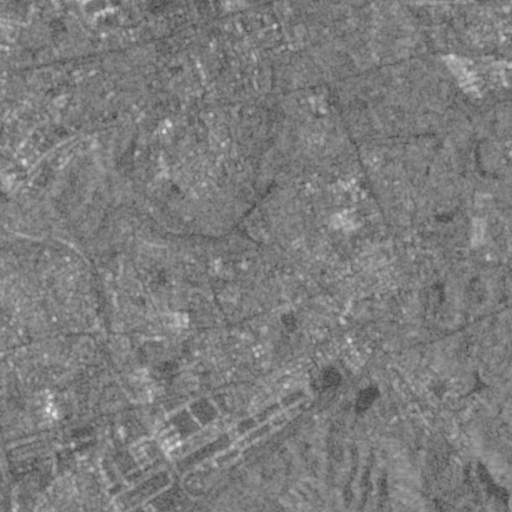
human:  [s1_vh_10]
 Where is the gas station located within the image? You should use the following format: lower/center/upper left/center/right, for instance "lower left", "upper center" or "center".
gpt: The gas station is located in the upper left of the image.
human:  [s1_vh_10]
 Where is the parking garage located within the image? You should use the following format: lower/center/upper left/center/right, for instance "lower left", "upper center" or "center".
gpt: The parking garage is located in the lower left of the image.
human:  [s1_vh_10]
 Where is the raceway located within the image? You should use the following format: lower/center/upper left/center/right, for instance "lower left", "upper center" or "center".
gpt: The raceway is located in the lower right of the image.
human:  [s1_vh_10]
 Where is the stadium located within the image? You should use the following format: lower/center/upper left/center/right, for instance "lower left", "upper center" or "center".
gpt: The stadium is located in the upper left of the image.
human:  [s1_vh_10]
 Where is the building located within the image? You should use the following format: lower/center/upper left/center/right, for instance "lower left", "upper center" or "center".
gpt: There is no building in the image.

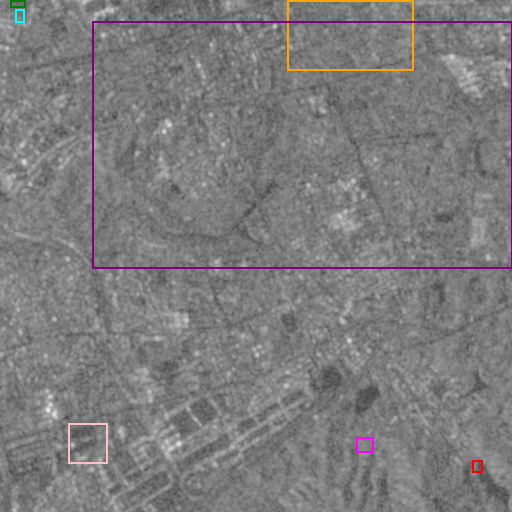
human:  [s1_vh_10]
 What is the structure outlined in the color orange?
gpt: The structure outlined in orange is a crop field.
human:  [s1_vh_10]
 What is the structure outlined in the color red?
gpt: The structure outlined in red is a dam.
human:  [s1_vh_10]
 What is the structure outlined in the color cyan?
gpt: The structure outlined in cyan is a gas station.
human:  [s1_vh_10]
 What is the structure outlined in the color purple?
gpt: The structure outlined in purple is a park.
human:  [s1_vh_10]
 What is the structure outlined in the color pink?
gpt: The structure outlined in pink is a parking lot.
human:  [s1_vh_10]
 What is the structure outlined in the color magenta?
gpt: The structure outlined in magenta is a power substation.
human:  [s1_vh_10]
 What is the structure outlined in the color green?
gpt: The structure outlined in green is a stadium.
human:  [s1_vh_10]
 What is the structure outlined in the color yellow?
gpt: There is no yellow outline.